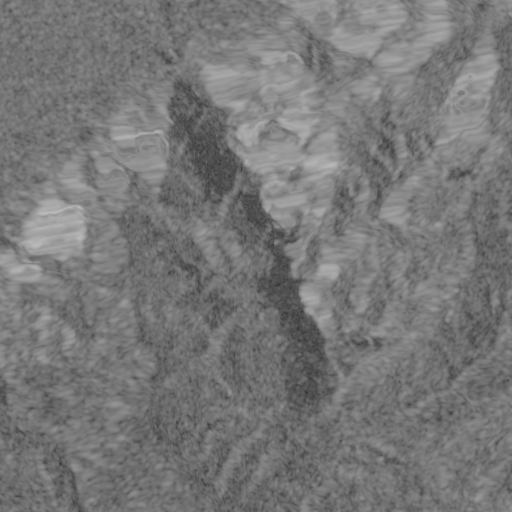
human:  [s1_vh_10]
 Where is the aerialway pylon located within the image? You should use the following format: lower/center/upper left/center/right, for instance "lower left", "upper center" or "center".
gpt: The aerialway pylon is located in the upper right of the image.
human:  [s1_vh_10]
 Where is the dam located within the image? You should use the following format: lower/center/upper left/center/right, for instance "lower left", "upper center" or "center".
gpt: The dam is located in the center of the image.
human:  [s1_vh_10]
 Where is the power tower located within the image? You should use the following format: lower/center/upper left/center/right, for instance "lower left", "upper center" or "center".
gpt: The power tower is located in the lower left of the image.
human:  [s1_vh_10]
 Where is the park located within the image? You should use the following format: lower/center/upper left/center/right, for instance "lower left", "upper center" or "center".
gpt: There is no park in the image.

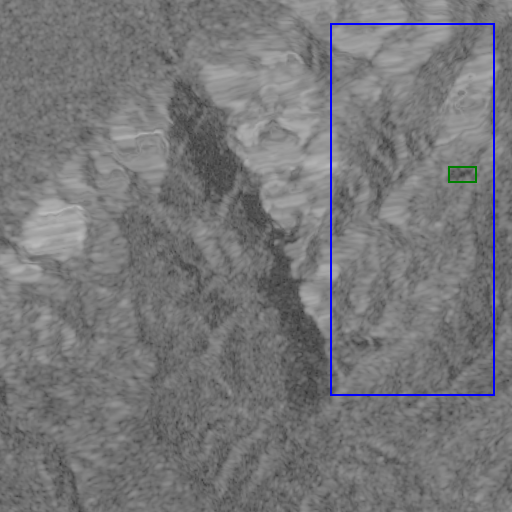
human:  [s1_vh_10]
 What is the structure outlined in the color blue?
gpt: The structure outlined in blue is a park.
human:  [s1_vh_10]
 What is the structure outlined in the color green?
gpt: The structure outlined in green is a parking lot.
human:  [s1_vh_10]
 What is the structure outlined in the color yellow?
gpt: There is no yellow outline.